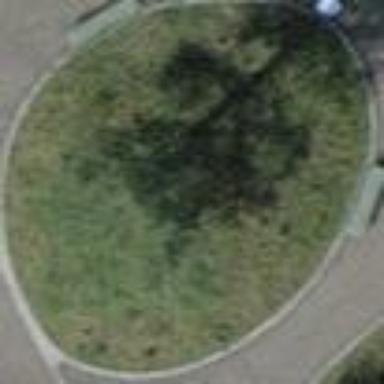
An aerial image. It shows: Flowerbed.